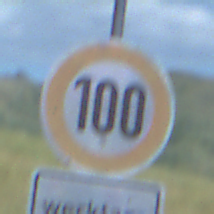
Verkehrszeichen: Geschwindigkeit100
Zusatzzeichen unten: ZeitangabenMitBeschraenkungAufWochentage1
Umgebung: Outdoor, Nature
Tageszeit: Night
Wetter: PartlyCloudy
Licht: Natural
Jahreszeit: NotSpecified
Kontrast: HighContrast